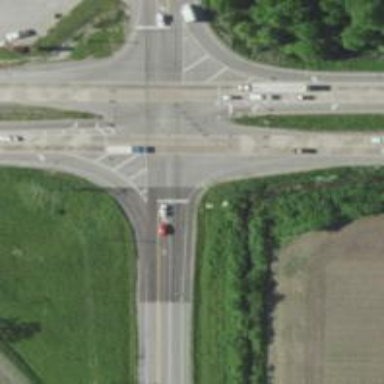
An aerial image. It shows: Primary highway.